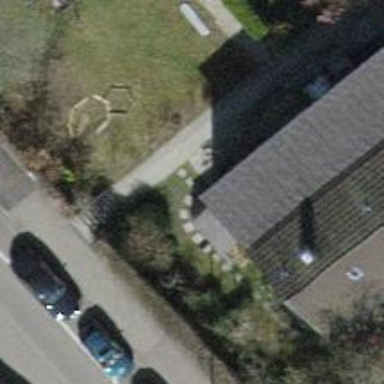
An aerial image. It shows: House with tile roof.